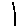
Label: line